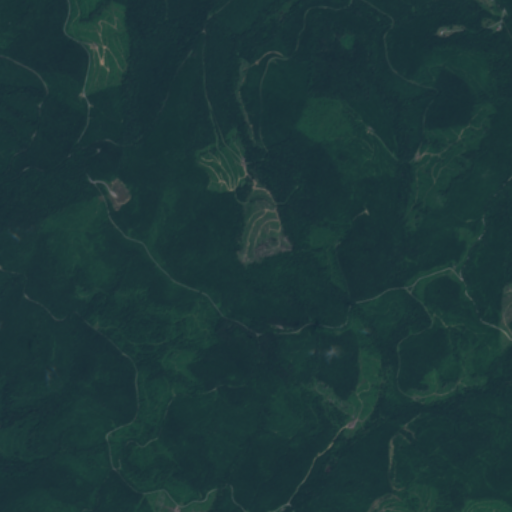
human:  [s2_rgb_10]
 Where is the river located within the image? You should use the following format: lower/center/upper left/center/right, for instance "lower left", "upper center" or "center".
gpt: The river is located in the right of the image.
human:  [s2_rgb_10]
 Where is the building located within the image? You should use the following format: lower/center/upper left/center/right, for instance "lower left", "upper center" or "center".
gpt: The building is located in the upper right of the image.
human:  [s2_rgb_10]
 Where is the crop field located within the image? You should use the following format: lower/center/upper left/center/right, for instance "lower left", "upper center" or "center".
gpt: There is no crop field in the image.